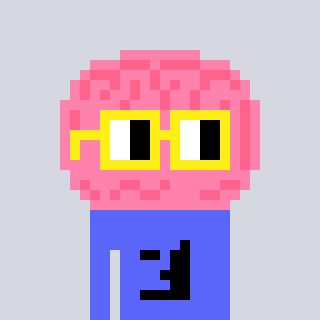
a pixel art character with square yellow glasses, a brain-shaped head and a purple-colored body on a cool background